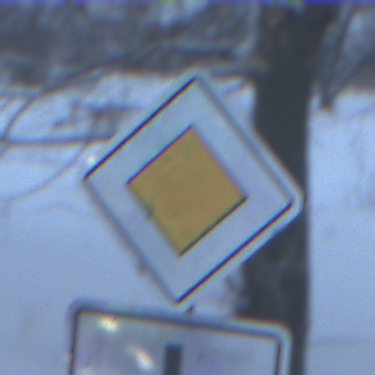
Verkehrszeichen: Vorfahrtsstrasse
Zusatzzeichen unten: VerlaufVorfahrtsstrasse3
Umgebung: Outdoor, Nature
Tageszeit: Midday
Wetter: Overcast
Licht: Natural
Jahreszeit: Winter
Kontrast: LowContrast